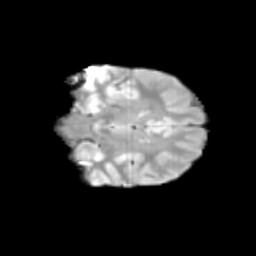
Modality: T2w
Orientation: coronal
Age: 11
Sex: female
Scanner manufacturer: siemens
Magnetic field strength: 3 T
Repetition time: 3.8 s
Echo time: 0.07 s